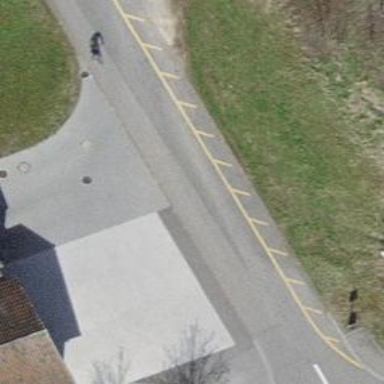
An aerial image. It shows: Bus stop with designated stop position for public transport.